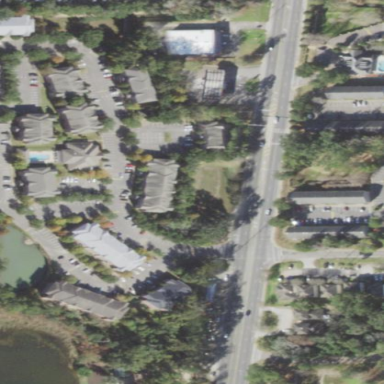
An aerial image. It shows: Residential area with apartments.